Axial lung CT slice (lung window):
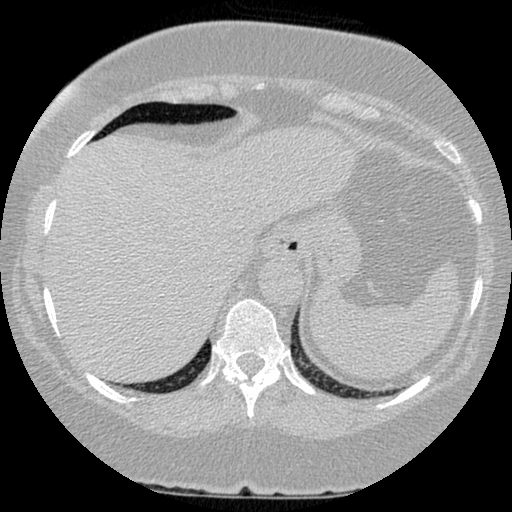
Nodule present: no